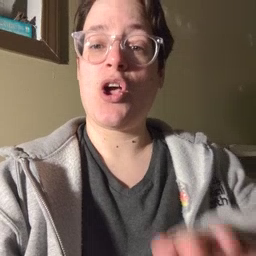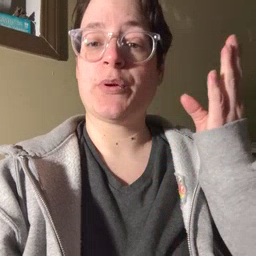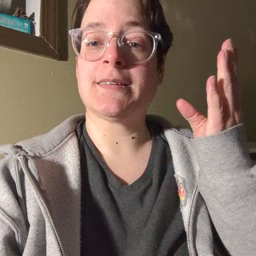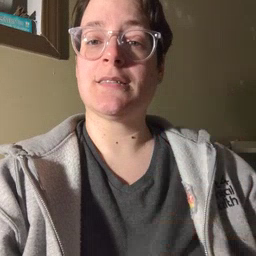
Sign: open